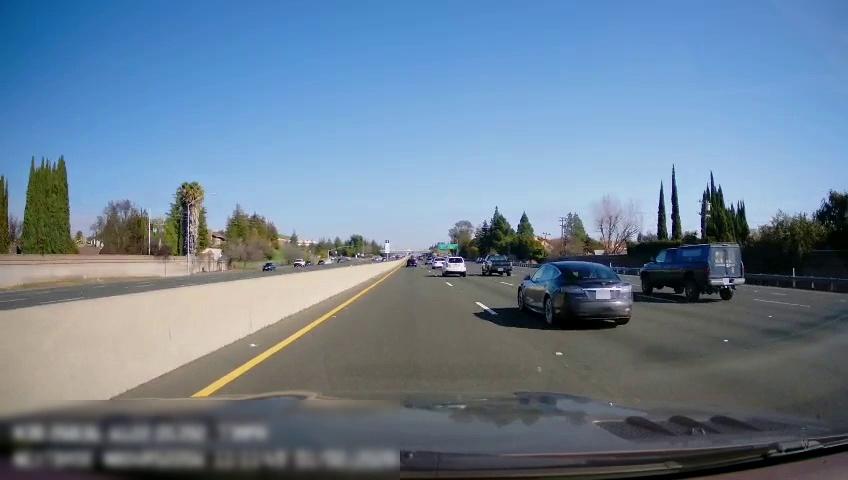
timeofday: Day
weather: Sunny
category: Drivable Space
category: Drivable Space
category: Vehicles | Car
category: Vehicles | Car
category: Vehicles | Truck
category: Vehicles | SUV
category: Vehicles | Car
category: Vehicles | SUV
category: Vehicles | Truck
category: Vehicles | SUV
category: Lanes | Alternate Lane
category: Lanes | Current Lane
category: Lanes | Current Lane
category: Lanes | Alternate Lane
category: Lanes | Alternate Lane
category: Lanes | Opposite Lane
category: Lanes | Opposite Lane
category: Lanes | Opposite Lane